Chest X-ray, AP view. Patient: 48 years old, sex F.
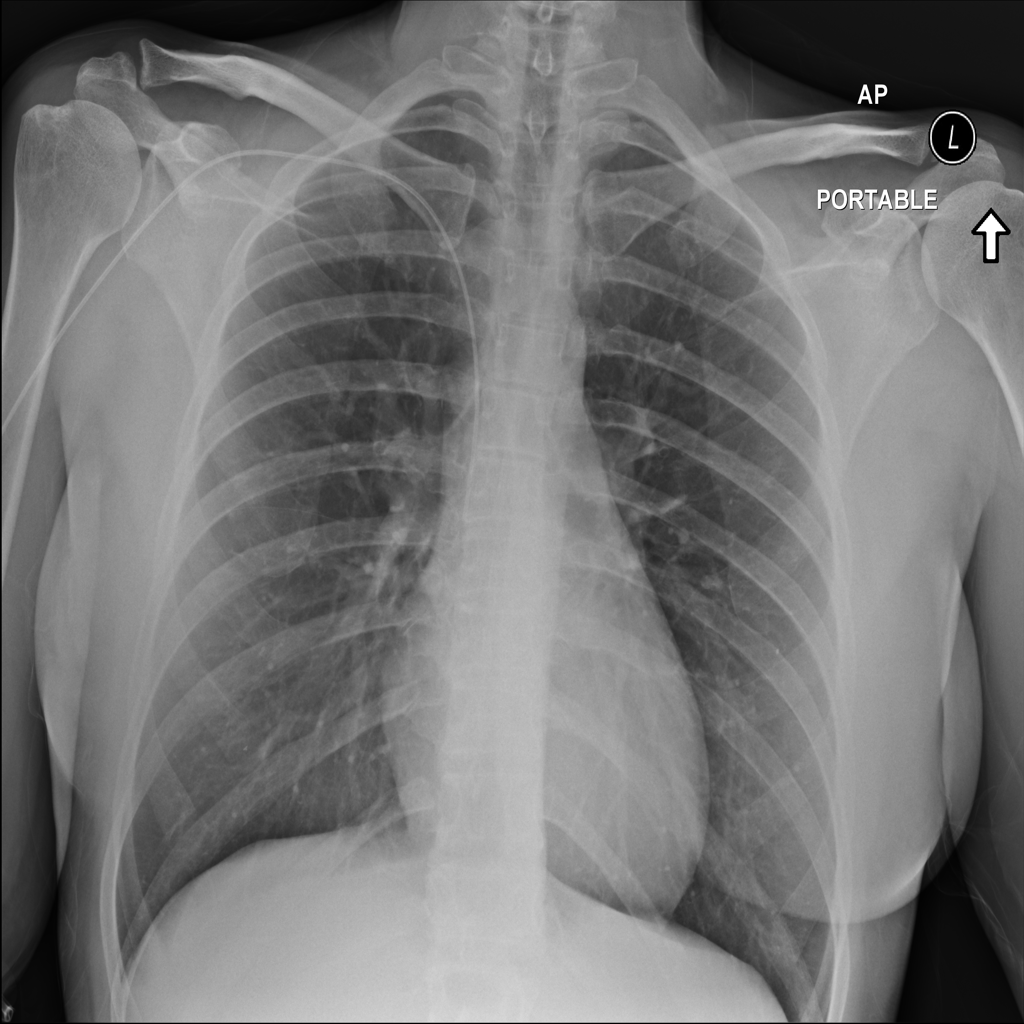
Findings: No Finding